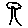
Label: tree